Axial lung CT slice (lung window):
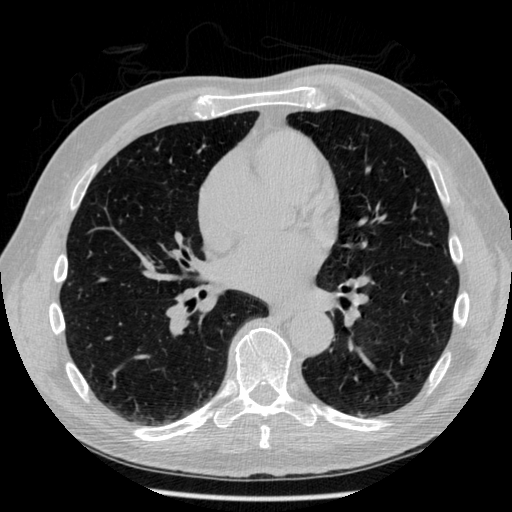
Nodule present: no